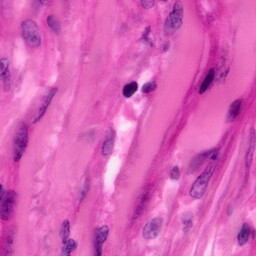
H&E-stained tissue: Pancreatic